Aerial crown-view tile of a tropical tree (Barro Colorado Island, Panama), acquired 20250915:
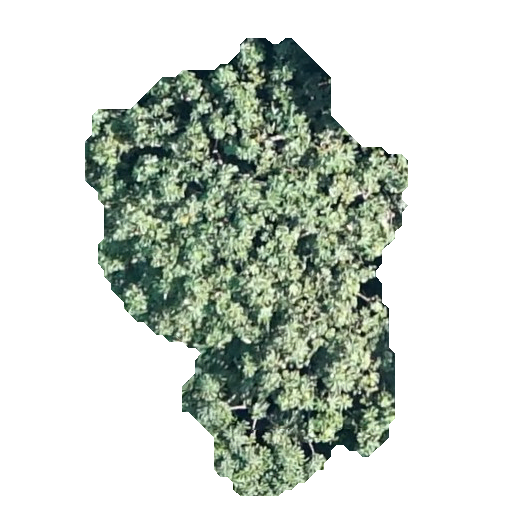
Species: Cecropia insignis
GBIF accepted scientific name: Cecropia insignis
Crown area: 141.422 m²